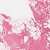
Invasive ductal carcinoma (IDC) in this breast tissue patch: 0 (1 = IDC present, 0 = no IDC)